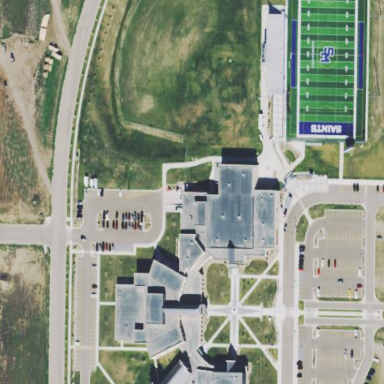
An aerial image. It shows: School.